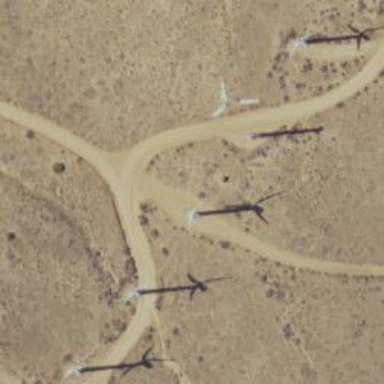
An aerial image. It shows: Wind power generator utilizing wind turbines.